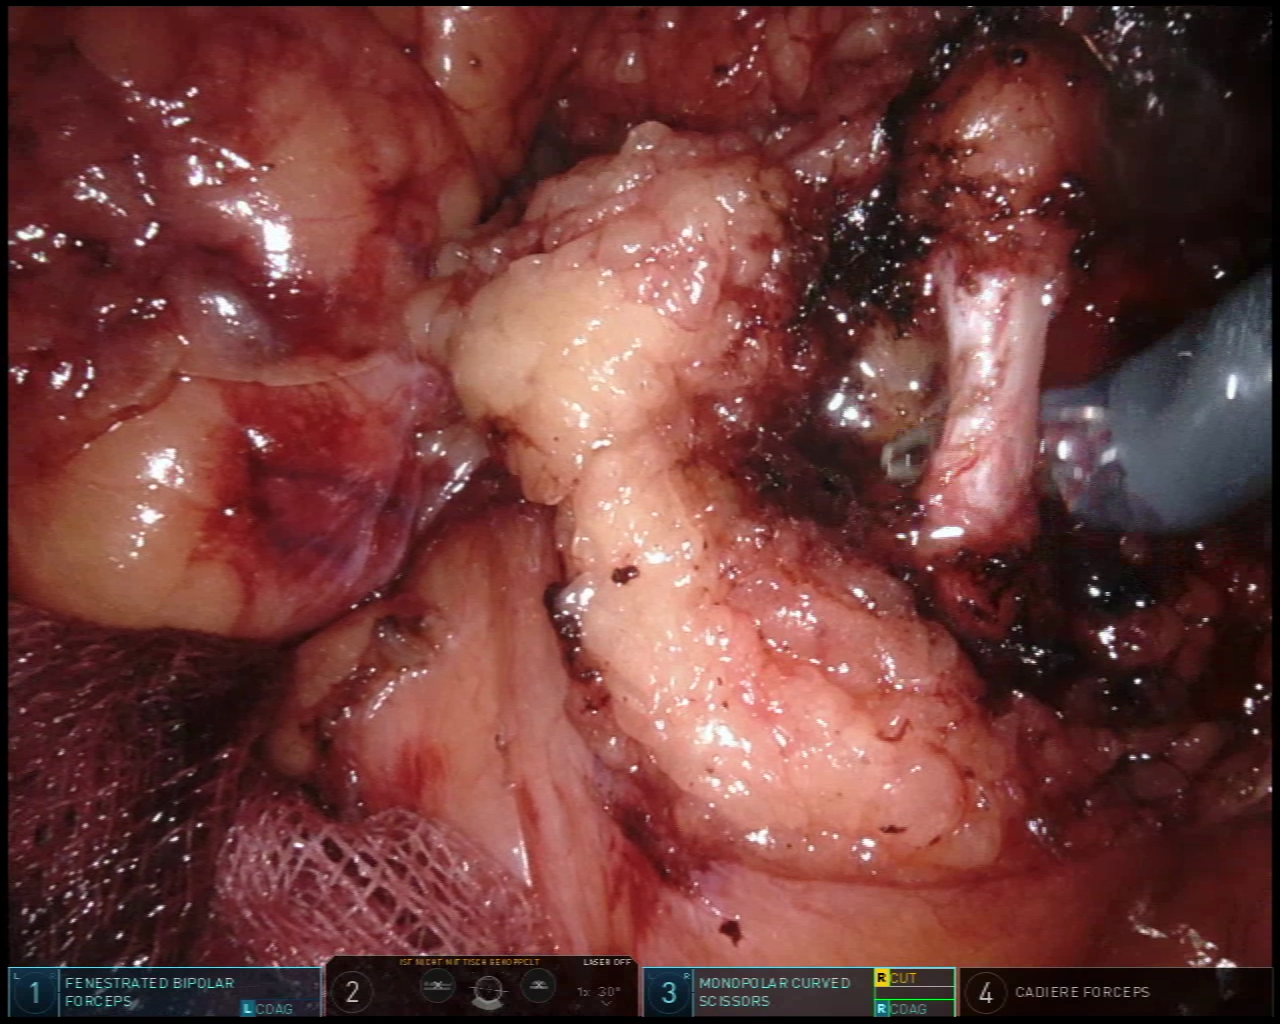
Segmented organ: inferior_mesenteric_artery
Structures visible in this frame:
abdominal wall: no
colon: no
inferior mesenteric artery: yes
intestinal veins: no
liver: no
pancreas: no
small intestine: no
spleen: no
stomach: no
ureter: no
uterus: no
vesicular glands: no